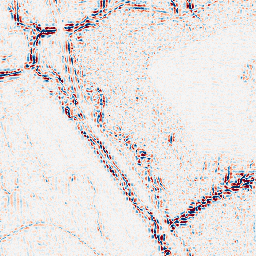
Category: wavelet
Decomposition family: wavelet_biorthogonal
Decomposition parameters: wavelet: bior4.4
level: 2
Upsampling method: sinc_hamming
Upsampling parameters: scale: 8
kernel_size: 16
Upsampling scale: 8